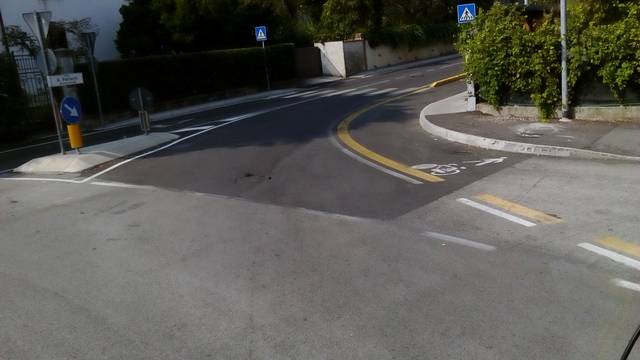
Region: Italy
Coordinates: 45.562, 11.53